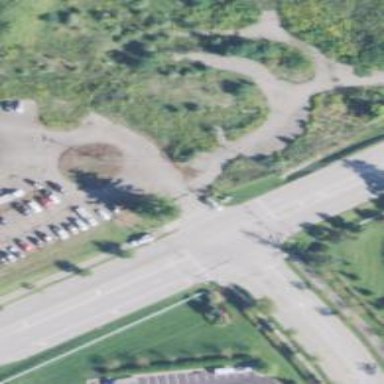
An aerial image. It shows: Unmarked crossing on cycleway.